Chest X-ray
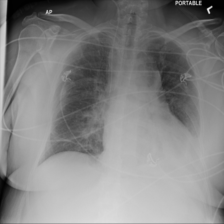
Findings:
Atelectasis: negative
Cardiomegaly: negative
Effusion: negative
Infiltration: negative
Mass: negative
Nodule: negative
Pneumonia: negative
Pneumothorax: negative
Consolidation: negative
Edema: positive
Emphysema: negative
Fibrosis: negative
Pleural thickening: negative
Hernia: negative